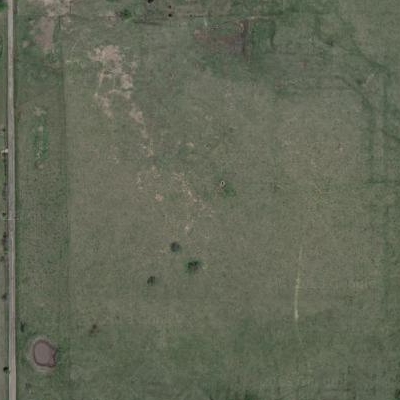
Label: Grass